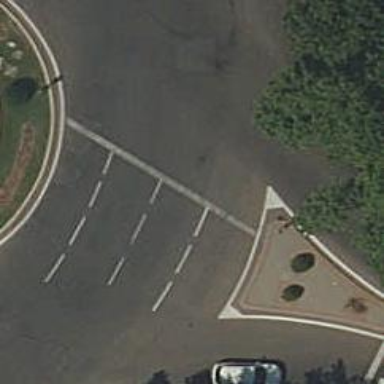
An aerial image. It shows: Road with traffic signals for signaling.